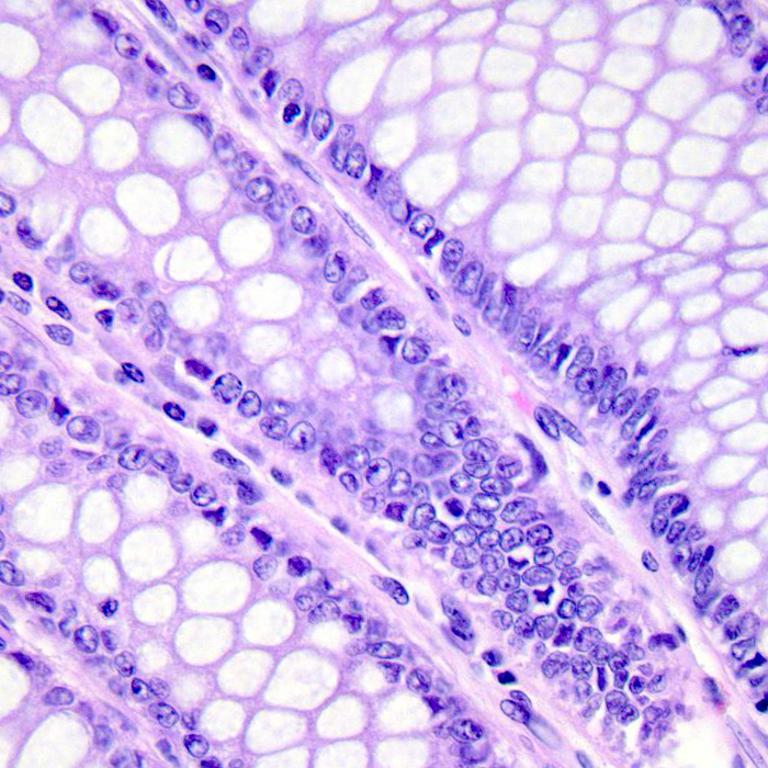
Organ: colon
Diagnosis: benign